【题型】填空题　【知识点】平面几何　【难度】medium
如图，$MN$是$\odot O$的直径，点$A$是半圆上的三等分点，点$B$是劣弧$AN$的中点，点$P$是直径$MN$上一动点．若$MN=2\sqrt{2}$，$AB=1$，则$\triangle PAB$周长的最小值是\underline{\quad\quad}.

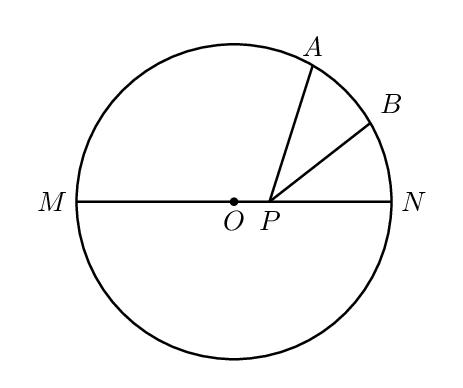
【解答】
\noindent \textbf{【答案】}3

\vspace{1em}
\noindent \textbf{【分析】}本题考查了轴对称的性质，圆心角与弧，勾股定理，作点$A$关于$MN$的对称点$A'$，连接$A'B$，交$MN$于点$P$，连接$OA'$，$OA$，$OB$，$PA$，$AA'$．根据轴对称的性质得到$\angle A'ON=\angle AON=60^\circ$，$PA=PA'$，进而可知$\angle BON=30^\circ$，$\angle A'OB=90^\circ$，根据勾股定理求出$A'B=2$，可知$PA+PB=PA'+PB=A'B=2$，进而可求$\triangle PAB$周长的最小值，熟练掌握以上知识点并灵活运用，添加适当的辅助线是解此题的关键．

\vspace{1em}
\noindent \textbf{【详解】}解：如图，作点$A$关于$MN$的对称点$A'$，连接$A'B$，交$MN$于点$P$，连接$OA'$，$OA$，$OB$，$PA$，$AA'$．

$\because$点$A$与$A'$关于$MN$对称，点$A$是半圆上的一个三等分点，
\[
\therefore \angle A'ON=\angle AON=60^\circ,\ PA=PA',
\]
$\because$点$B$是劣弧$AN$的中点，
\[
\therefore \angle BON=30^\circ,
\]
\[
\therefore \angle A'OB=\angle A'ON+\angle BON=90^\circ,
\]
$\because MN=2\sqrt{2}$,
\[
\therefore OA=OA'=OB=\sqrt{2},
\]
\[
\therefore A'B=\sqrt{OB^2+OA'^2}=2.
\]
\[
\therefore PA+PB=PA'+PB=A'B=2.
\]
$\therefore \triangle PAB\text{周长的最小值}=PA+PB+AB=2+1=3$.

故答案为：$3$.
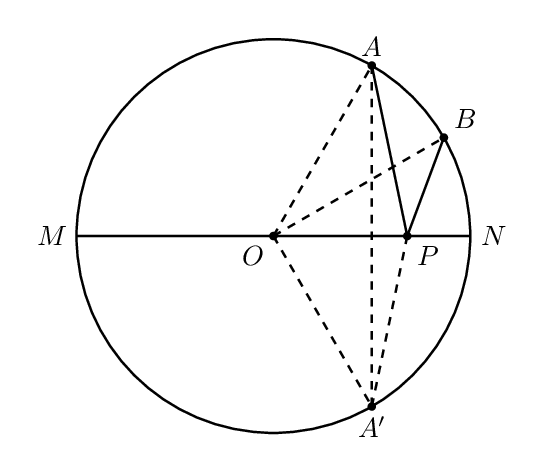